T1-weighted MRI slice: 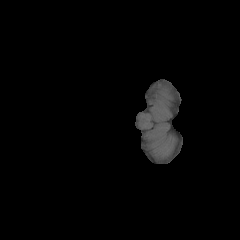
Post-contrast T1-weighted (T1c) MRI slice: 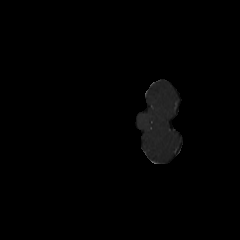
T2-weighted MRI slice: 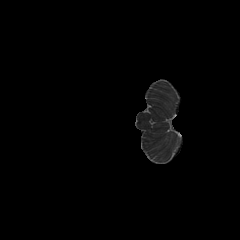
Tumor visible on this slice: no